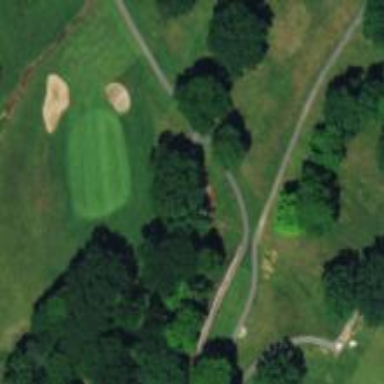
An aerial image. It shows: Path used for both walking and golf.